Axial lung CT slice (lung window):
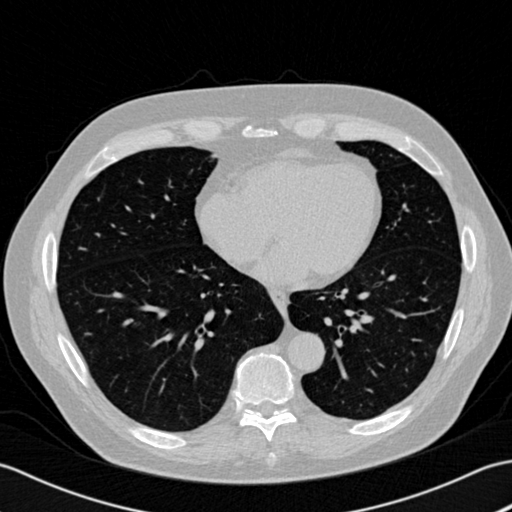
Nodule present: no